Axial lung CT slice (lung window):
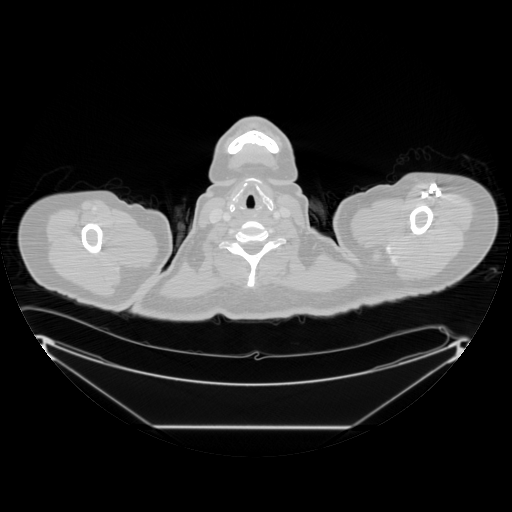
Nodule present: no